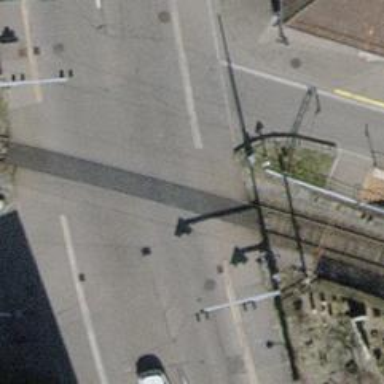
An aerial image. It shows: Level railway crossing with lights and double half barrier.